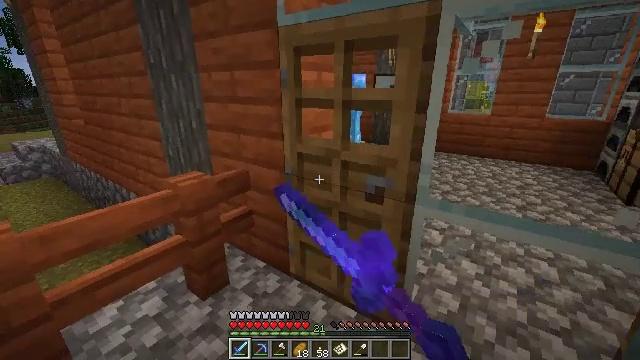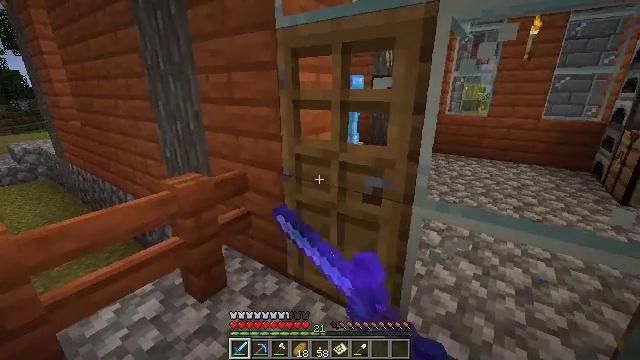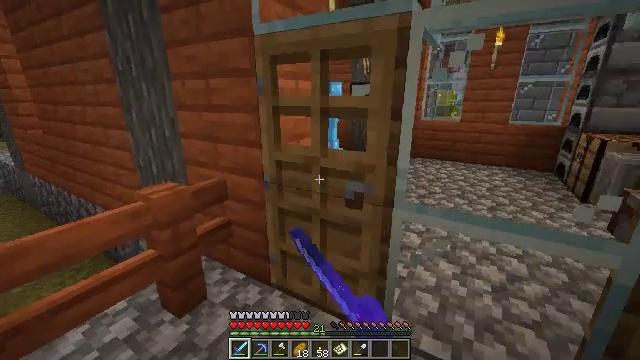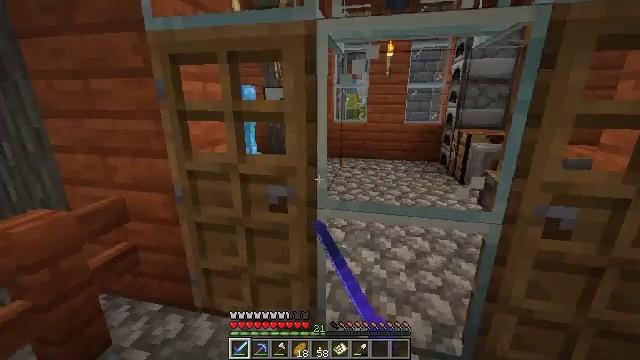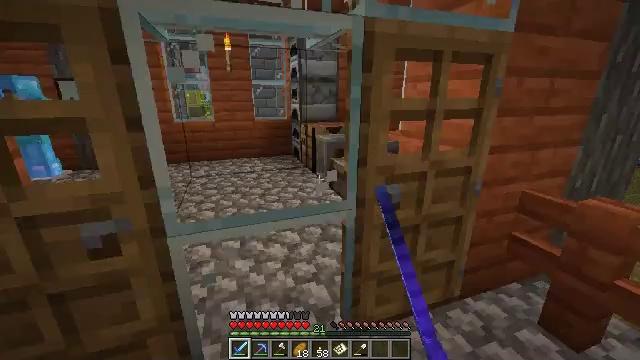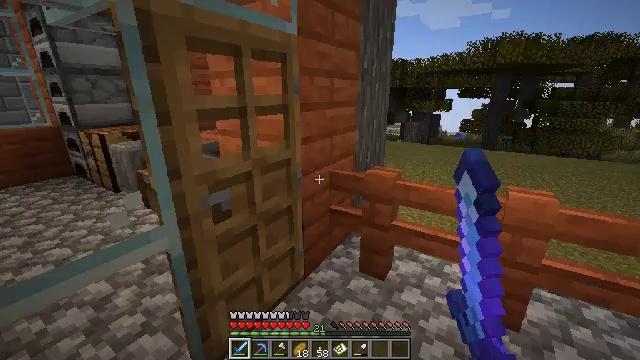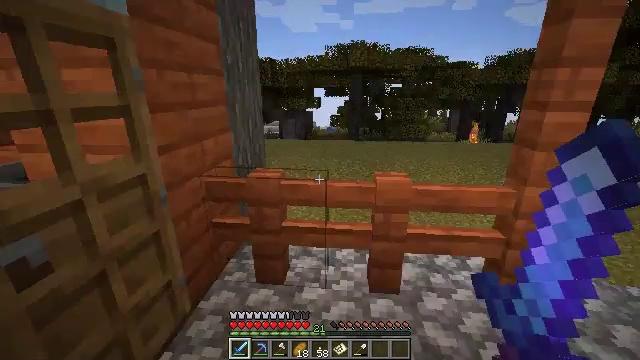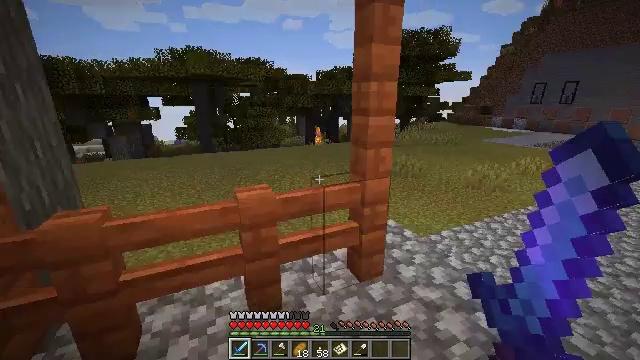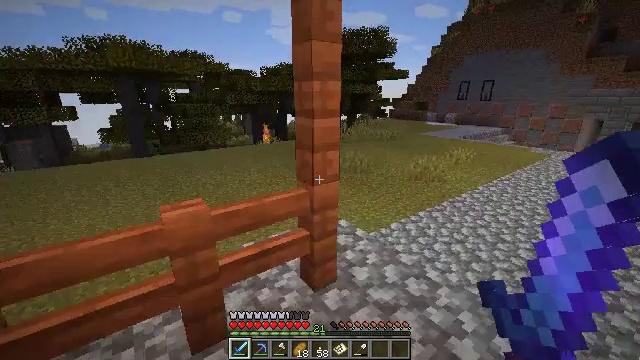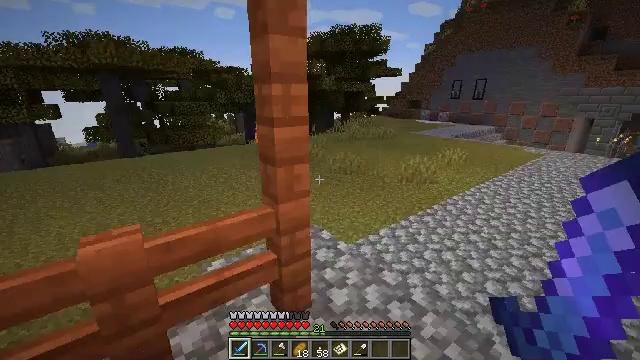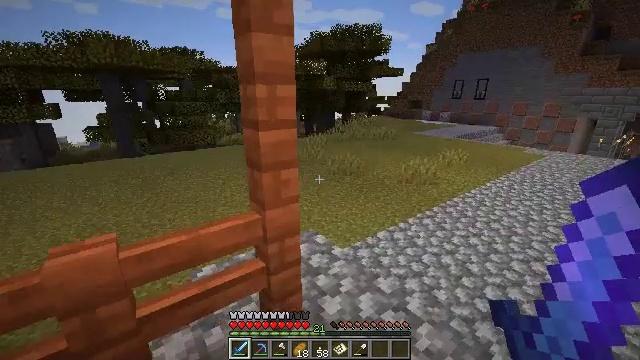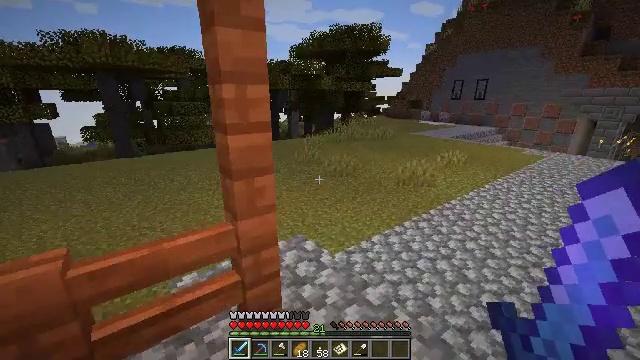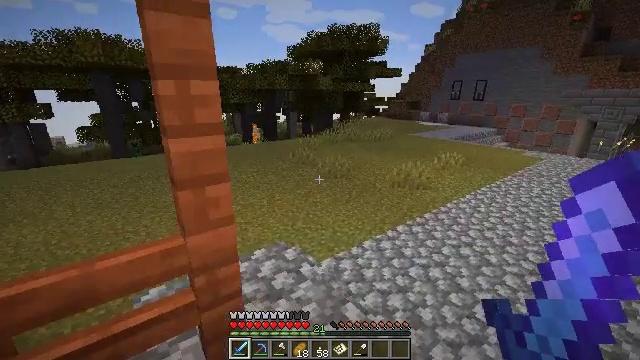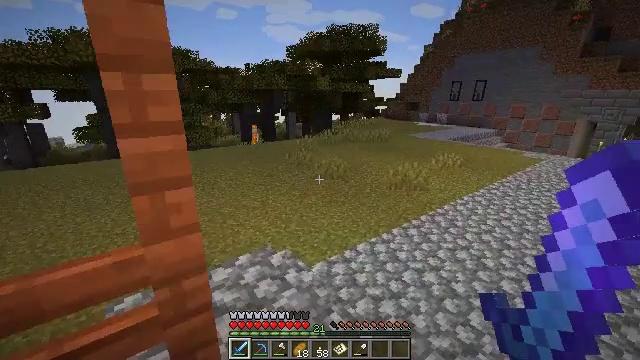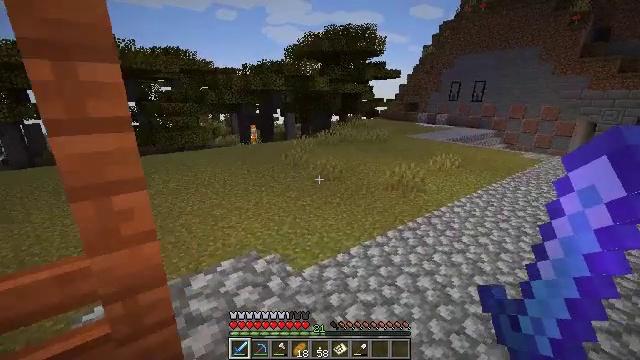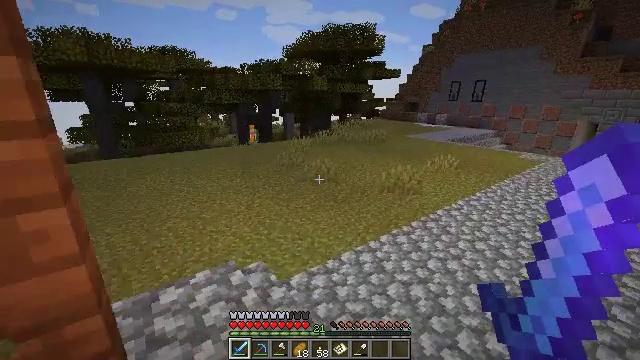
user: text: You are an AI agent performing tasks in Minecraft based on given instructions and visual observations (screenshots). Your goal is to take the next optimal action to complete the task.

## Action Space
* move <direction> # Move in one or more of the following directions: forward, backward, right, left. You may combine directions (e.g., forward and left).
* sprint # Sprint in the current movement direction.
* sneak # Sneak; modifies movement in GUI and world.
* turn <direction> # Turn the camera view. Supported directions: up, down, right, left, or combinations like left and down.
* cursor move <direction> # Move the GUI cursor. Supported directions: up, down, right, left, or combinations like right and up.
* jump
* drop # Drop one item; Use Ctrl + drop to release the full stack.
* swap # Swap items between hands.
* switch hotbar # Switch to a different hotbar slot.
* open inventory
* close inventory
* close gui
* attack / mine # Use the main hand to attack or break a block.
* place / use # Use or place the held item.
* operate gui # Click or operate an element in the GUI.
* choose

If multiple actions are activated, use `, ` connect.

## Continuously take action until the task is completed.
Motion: motion action
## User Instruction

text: Combat the skeleton.
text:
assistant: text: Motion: use / place
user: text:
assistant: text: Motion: turn right and up, use / place
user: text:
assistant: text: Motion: move forward, turn right
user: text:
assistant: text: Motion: move forward and move right, turn right
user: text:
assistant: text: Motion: move forward and move right, turn right
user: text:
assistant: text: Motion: move forward and move right, turn right
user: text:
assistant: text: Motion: move forward and move right, turn right and up
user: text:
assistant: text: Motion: move forward and move right, turn right
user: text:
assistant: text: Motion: move forward and move right, turn right
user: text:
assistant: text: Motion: move forward and move right
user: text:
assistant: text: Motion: move forward and move right
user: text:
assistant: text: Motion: move forward and move right
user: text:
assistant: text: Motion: move forward and move right
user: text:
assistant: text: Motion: move forward and move right
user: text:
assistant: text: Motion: move forward and move right
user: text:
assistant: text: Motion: move forward and move right
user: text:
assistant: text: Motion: move forward and move right, turn left
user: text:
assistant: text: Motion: move forward, turn left and up
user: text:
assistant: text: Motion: move forward, turn left and up
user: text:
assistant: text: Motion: move forward, turn left and up
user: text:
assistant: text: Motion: move forward, turn left and down
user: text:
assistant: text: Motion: move forward
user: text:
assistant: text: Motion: move forward
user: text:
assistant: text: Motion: move forward
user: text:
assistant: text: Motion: move forward, turn up
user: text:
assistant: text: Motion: move forward
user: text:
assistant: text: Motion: move forward, turn right
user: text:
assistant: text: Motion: move forward, turn right and down
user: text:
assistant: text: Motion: move forward, turn right
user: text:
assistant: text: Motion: move forward, turn right and up